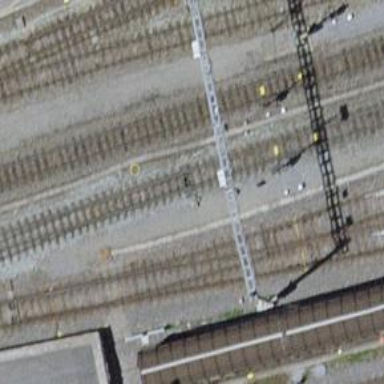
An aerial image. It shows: Railway switch.